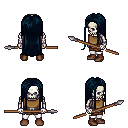
a pixel art fantasy rpg character, male body template, skeleton, leather chest armor, white pants, raven extra-long hairstyle, brown shoes, spear, four views (front, back, left, right), 2x2 character sprite sheet, small pixel art, hard edges, no anti-aliasing